Question: I am working with Arquillian Drone and Graphene to write web-based tests for our webapplication. The webapplication uses HTTP authentication. When I start the test (I currently use FirefoxDriver, but I guess it would be the same with every other driver), this login-popup appears to enter the credentials:

Then the test pauses and waits till I type in the credentials manually. How do I make the test automatically use declared credentials and login onto the webpage?
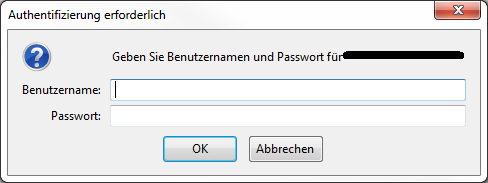
Answer: Already have a solution. I pass the credentials directly in the URL.
'''
http://<username>:<password>@url.com
'''